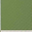
Piece: xx